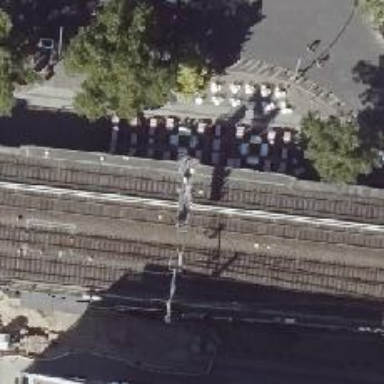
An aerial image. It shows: Railway signal.